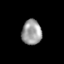
Tissue: skin
Cell type: Epithelial cells
Senescence score: 0.2846
Nuclear area (px): 484
Mean DAPI intensity: 156.407